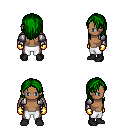
a pixel art fantasy rpg character, male body template, human, dark skin, steel arm armor, white pants, green long hairstyle, gold gloves, black shoes, four views (front, back, left, right), 2x2 character sprite sheet, small pixel art, hard edges, no anti-aliasing